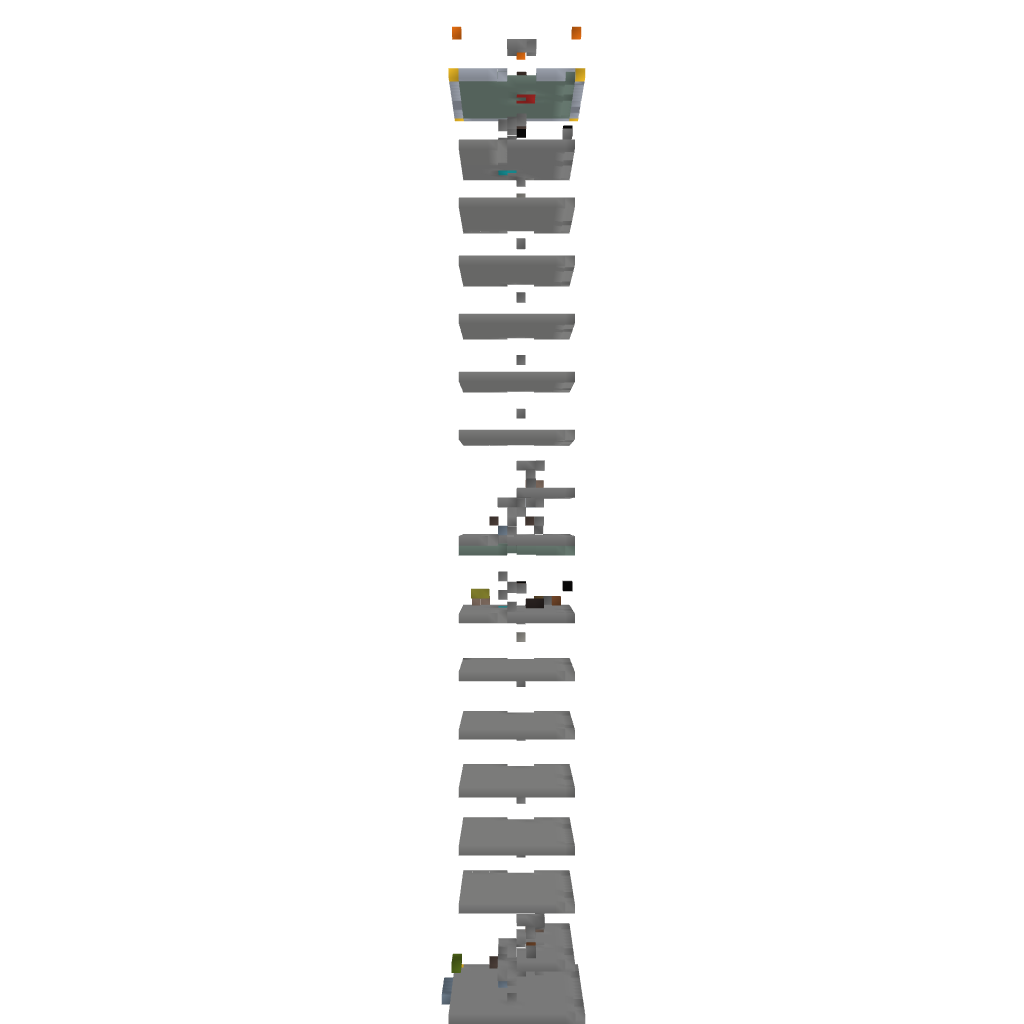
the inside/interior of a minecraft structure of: city work office